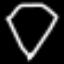
Label: diamond